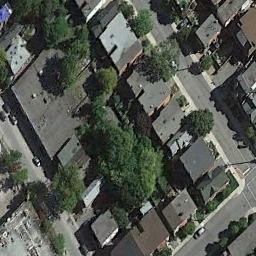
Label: medium_residential